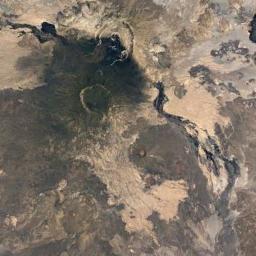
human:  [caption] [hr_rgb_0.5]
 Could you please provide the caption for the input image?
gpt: The mountain has a rugged surface and its rocks are yellow and black .

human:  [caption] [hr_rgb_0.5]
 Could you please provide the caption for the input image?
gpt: The mountain is consist of half of pitch-black soil and half of yellow soil .

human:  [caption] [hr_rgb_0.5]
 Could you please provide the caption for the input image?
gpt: There are many stones on the mountain .

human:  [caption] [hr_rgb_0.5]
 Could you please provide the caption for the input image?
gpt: The vegetation coverage of the mountains is low .

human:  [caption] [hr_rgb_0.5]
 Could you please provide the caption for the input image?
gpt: There are bare land and a rift on the brown mountain .